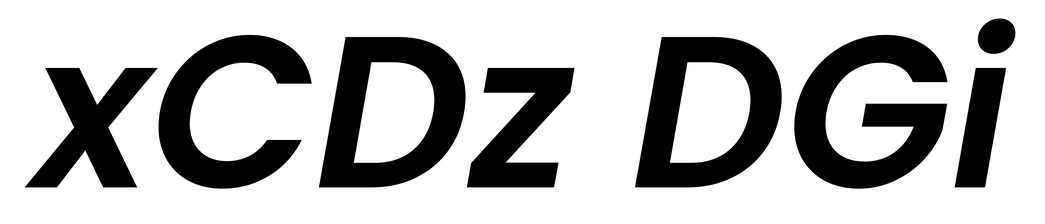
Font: Poppins-SemiBoldItalic